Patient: sex F, age 61
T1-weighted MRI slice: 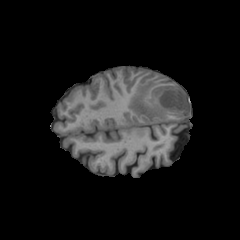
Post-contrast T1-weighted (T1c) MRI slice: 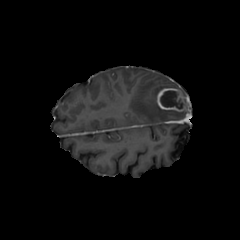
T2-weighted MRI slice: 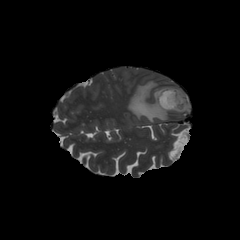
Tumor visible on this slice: yes
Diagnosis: Glioblastoma, IDH-wildtype
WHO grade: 4